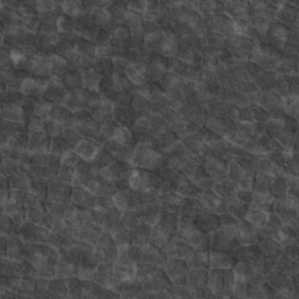
Label: non_frost